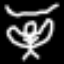
Label: angel